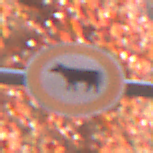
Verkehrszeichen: VerbotViehtrieb
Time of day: MorningAfternoon
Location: Outdoor (Urban)
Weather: Clear
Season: NotSpecified
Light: Natural